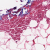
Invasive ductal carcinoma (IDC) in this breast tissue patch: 0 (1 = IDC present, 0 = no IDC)